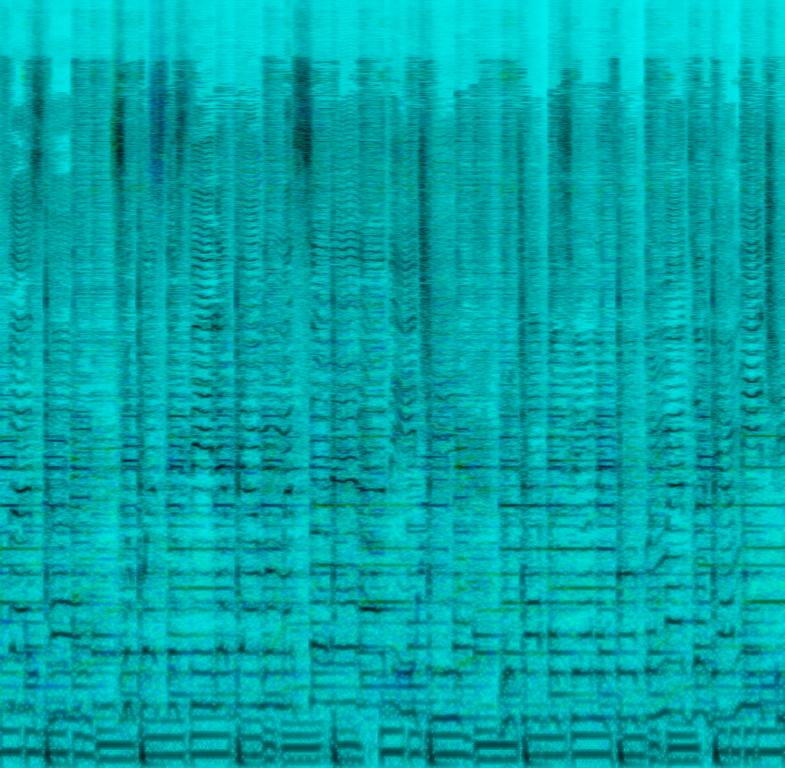
A male vocalist sings this vivacious latin pop song. The tempo is fast with rhythmic Spanish guitar,keyboard harmony, bright drumming, mandolin harmony, groovy bass line and lively pandeira beats. The song is melodic, simple, happy, cheerful, bouncy, peppy , warm and joyful.